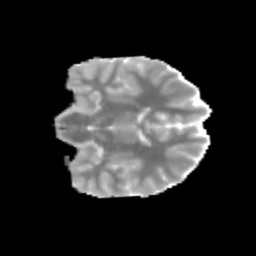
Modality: MD
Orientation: coronal
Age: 13
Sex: male
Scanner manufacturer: siemens
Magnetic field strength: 3 T
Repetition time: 3.8 s
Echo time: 0.07 s